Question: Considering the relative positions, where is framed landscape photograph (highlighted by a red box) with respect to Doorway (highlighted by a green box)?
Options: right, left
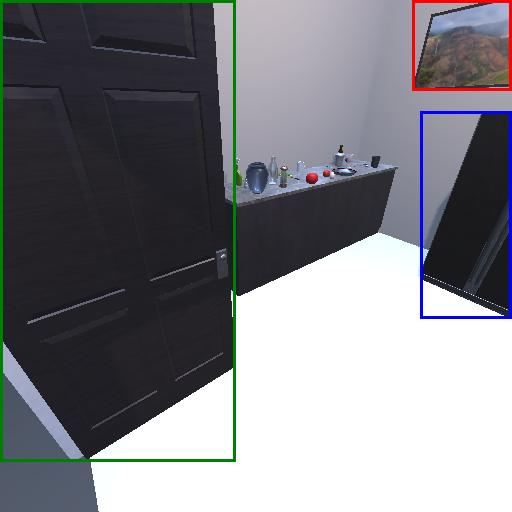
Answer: right